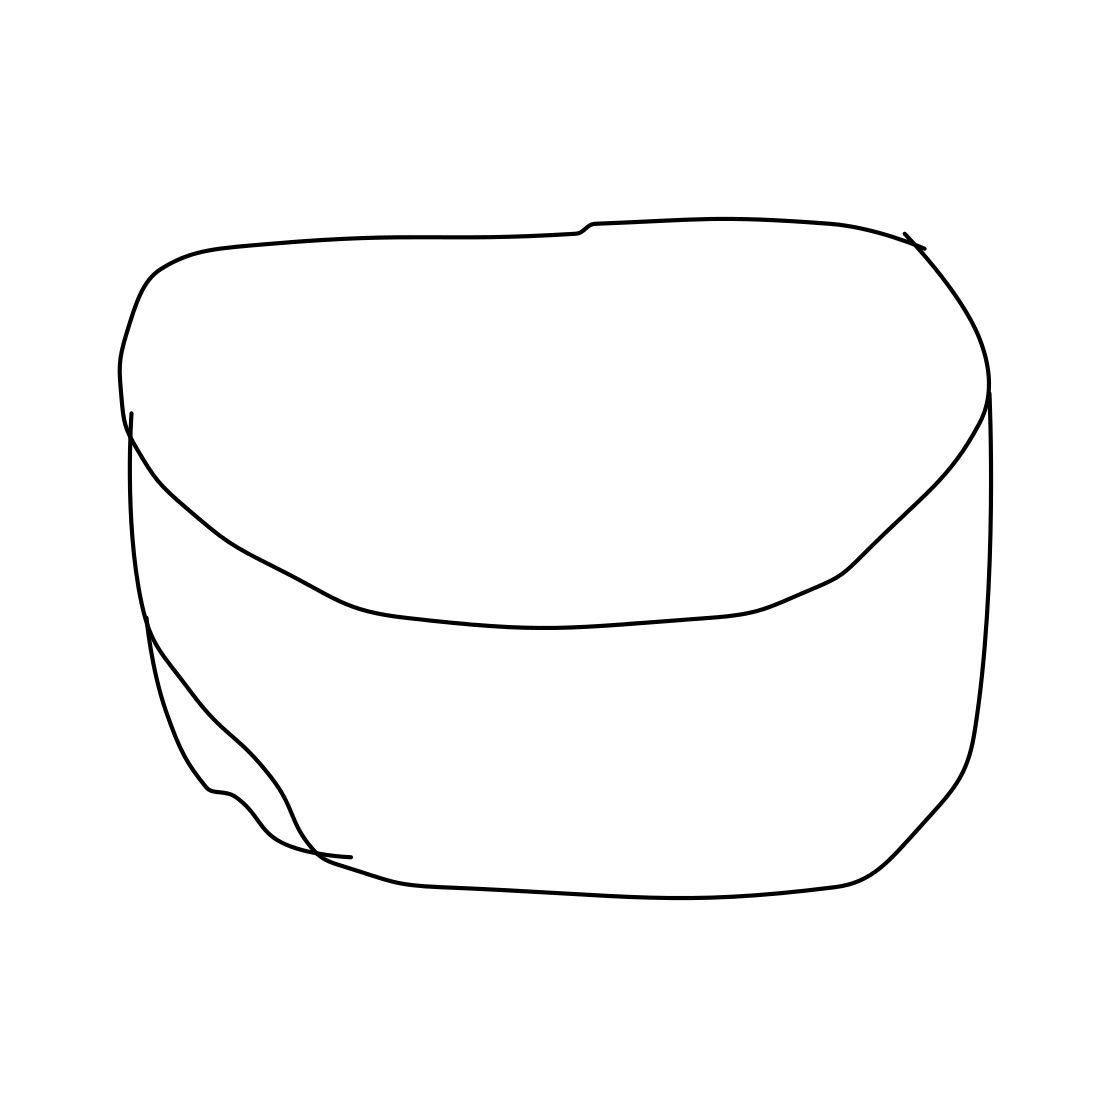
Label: bowl